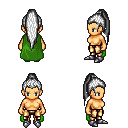
a pixel art fantasy rpg character, female body template, human, tanned skin, green cape, gold greaves, white extra-long topknot hairstyle, metal boots, four views (front, back, left, right), 2x2 character sprite sheet, small pixel art, hard edges, no anti-aliasing